Стальной шар лежит на столе, покрытом скатертью (см. рис). Если скатерть выдернуть из-под шара, то трение заставит шар прийти в движение с вращением.
Какова будет скорость шара на столе, когда он будет катиться без проскальзывания? Считайте стол насколько большим, что шар с него не падает.
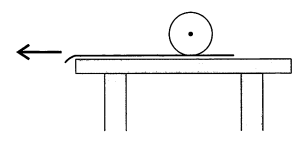
Ответ: $$v=0$$
Темы:
T, Механика, Момент импульса, Трение, 200 задач, Вращение твердого тела